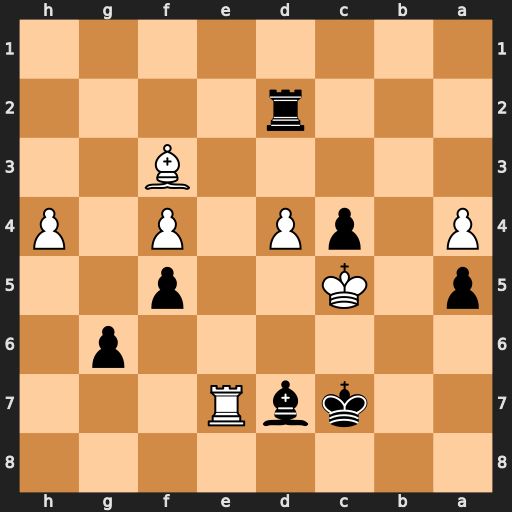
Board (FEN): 8/2kbR3/6p1/p1K2p2/P1pP1P1P/5B2/3r4/8
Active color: b
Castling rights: -
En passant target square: -
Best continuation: c3 Bc6 c2 Rxd7+ Kc8 Kb6 c1=Q